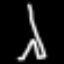
Label: The Eiffel Tower